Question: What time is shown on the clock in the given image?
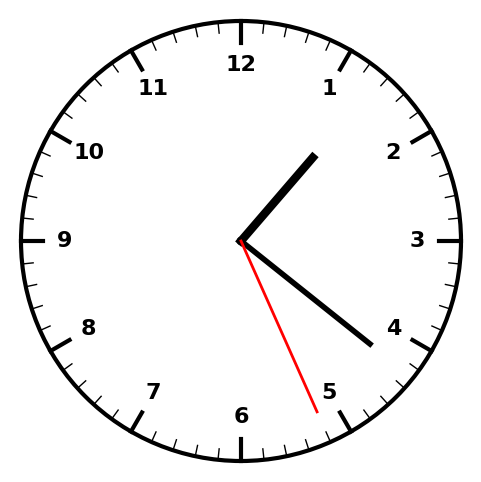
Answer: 01:21:26